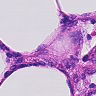
Metastatic tissue present: no